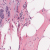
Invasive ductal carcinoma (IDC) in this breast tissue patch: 1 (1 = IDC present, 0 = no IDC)